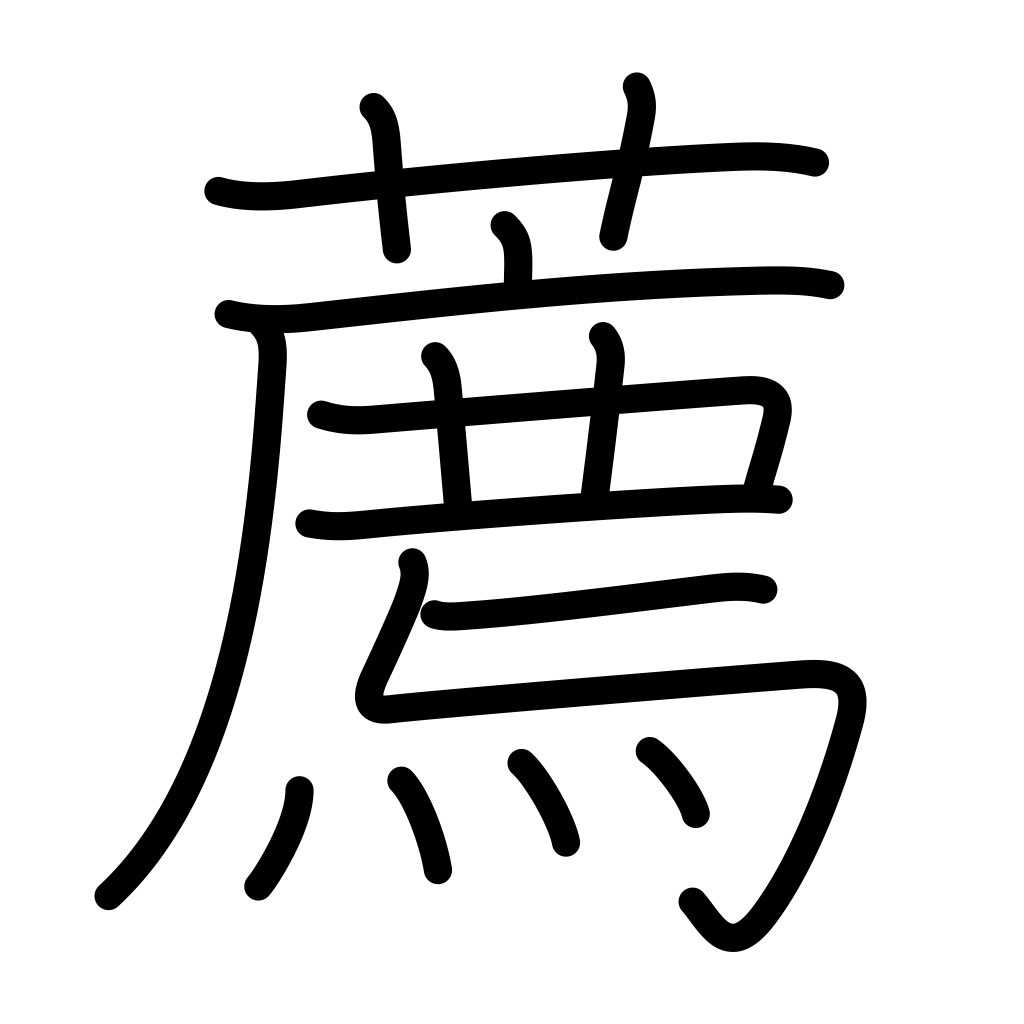
Meaning: recommend, mat, advise, encourage, offer